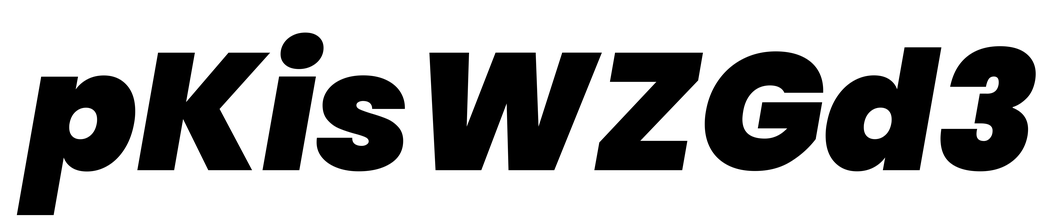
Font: Poppins-BlackItalic